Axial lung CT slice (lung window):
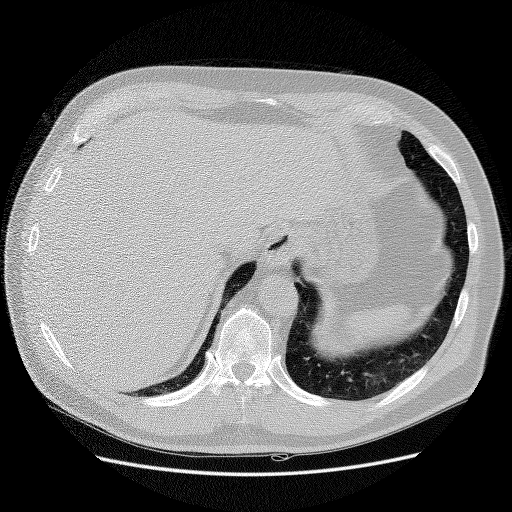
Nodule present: no